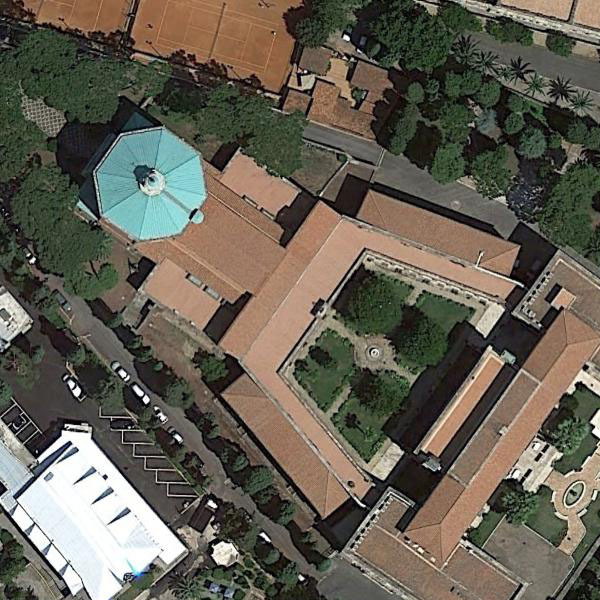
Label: Church